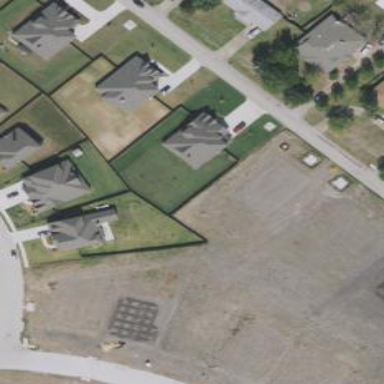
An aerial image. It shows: Residential plot of land.